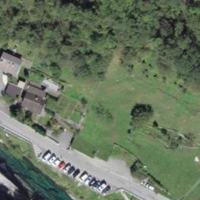
EUNIS habitat code: 41
Species observed at this site:
Hemerocallis fulva